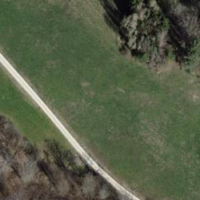
EUNIS habitat code: 40
Species observed at this site:
Bombus pratorum
Melittis melissophyllum